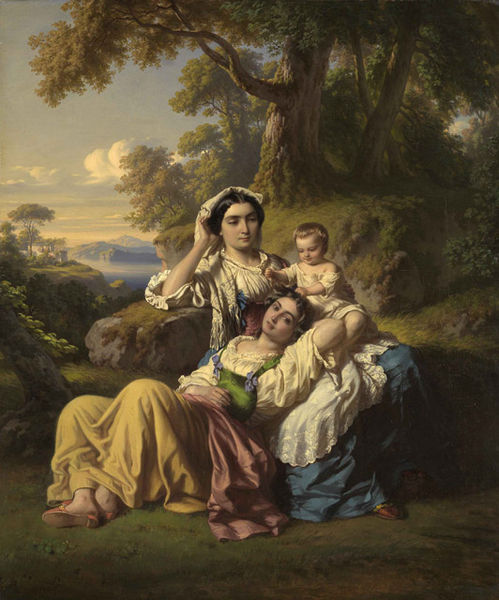
Titel: Italienische Familie in den Albanerbergen
Künstler: Louis Coblitz
Standort: Karlsruhe
Institution: Staatliche Kunsthalle Karlsruhe
Schlagwörter: baum, berg, blau, dunkel, felsen, fuß, gemälde, gruppe, himmel, wasser, weiß, wolken, bäume, frauen, gelb, grün, landschaft, menschen, mädchen, see, sitzen, abend, brust, busen, frau, haar, hintergrund, kleid, kleider, licht, mitte, schwarz, ölbild, gras, rot, wiese, wolke, haube, jung, arm, falten, spitze, stein, schauen, signatur, öl, ast, horizont, hügel, natur, busch, boden, gewand, sitzend, drei, familie, gewänder, kind, klassizismus, mutter, personen, tochter, rosa, wald, kinder, landschft, schürze, ruhe, liegen, ruhen, italien, perspektive, zwei, beobachten, mieder, schuhe, berge, fels, gebirge, farbe, baby, idylle, pause, rast, romantik, lehnen, weib, weiber, spielen, kopftuch, freizeit, faltenwurf, junge, schoß, aufstützen, nazarener, abendstimmung, spiel, alter, moos, lichtung, tasche, kleinkind, tracht, entspannt, christus, jesus, eiche, sfumato, zupfen, maria, sexy, schäferin, ausruhen, pantoffeln, anna, enkel, mägde, king, lagern, ligend, dirndel, hintergrunf, anna selbdritt, mädel, entspannen, schäferinnen, drei alter